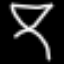
Label: hourglass